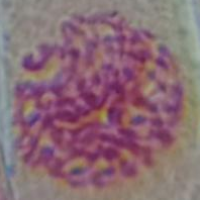
Label: prophase